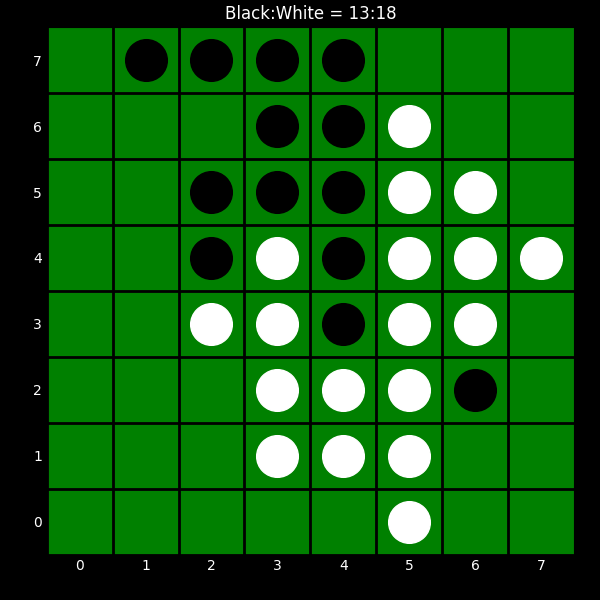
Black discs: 13
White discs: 18